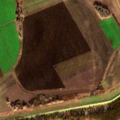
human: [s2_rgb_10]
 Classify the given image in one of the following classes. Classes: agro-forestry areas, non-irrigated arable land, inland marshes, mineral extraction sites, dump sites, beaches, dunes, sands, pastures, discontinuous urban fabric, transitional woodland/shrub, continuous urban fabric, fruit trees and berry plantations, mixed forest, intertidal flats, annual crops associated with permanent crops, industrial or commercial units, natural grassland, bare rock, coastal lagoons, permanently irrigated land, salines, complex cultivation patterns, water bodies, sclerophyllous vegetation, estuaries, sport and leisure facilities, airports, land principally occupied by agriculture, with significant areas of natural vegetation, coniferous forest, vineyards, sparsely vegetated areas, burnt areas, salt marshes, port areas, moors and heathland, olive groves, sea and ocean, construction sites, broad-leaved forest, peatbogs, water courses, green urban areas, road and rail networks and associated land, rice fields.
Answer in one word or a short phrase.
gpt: non-irrigated arable land, broad-leaved forest, transitional woodland/shrub, water bodies